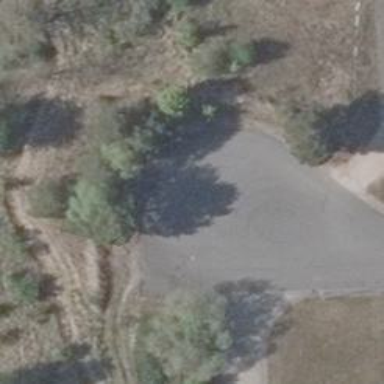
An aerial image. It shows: Turning circle on the road.